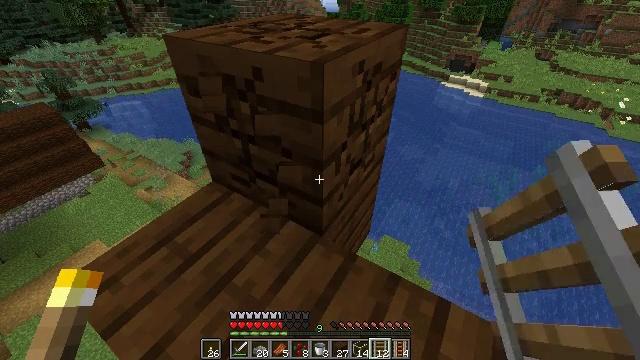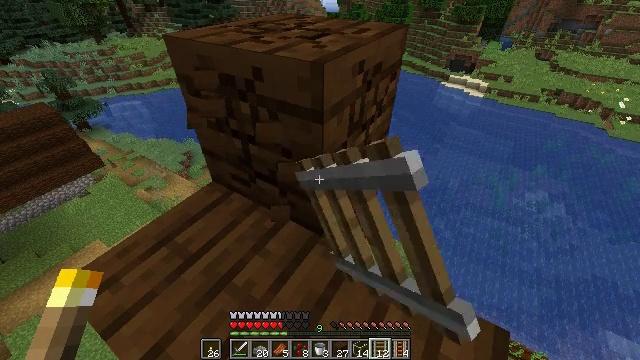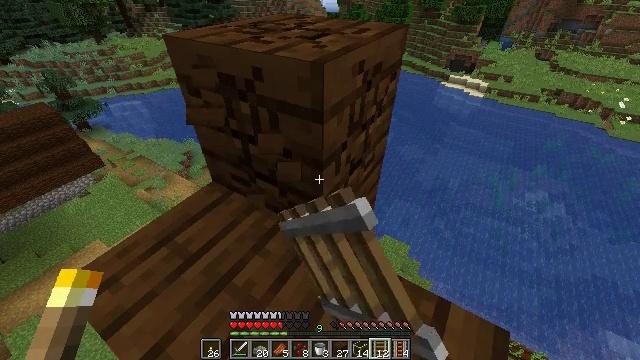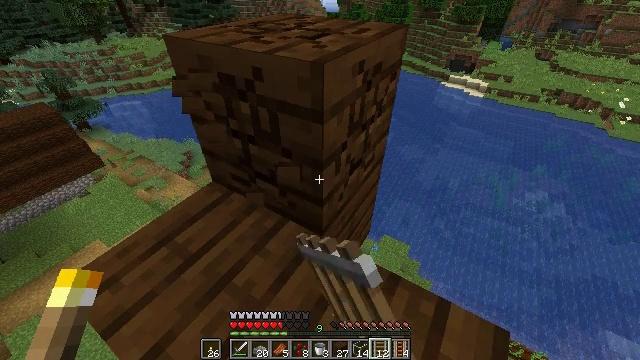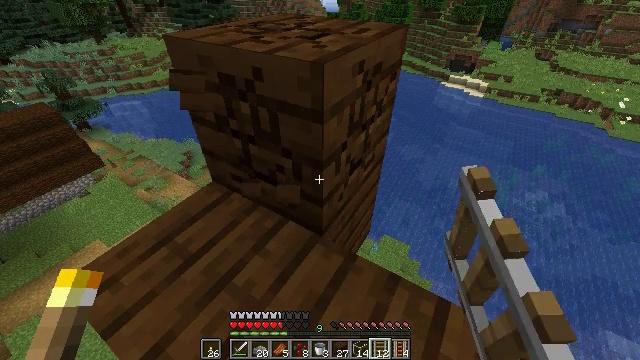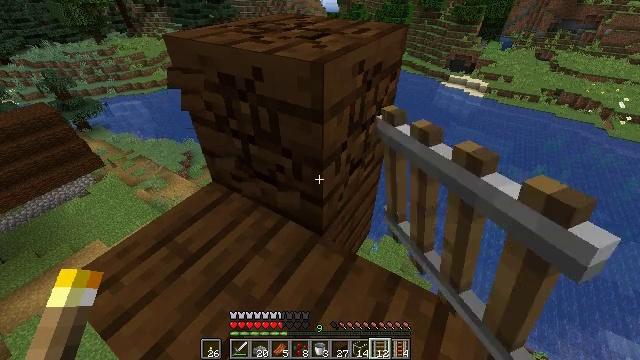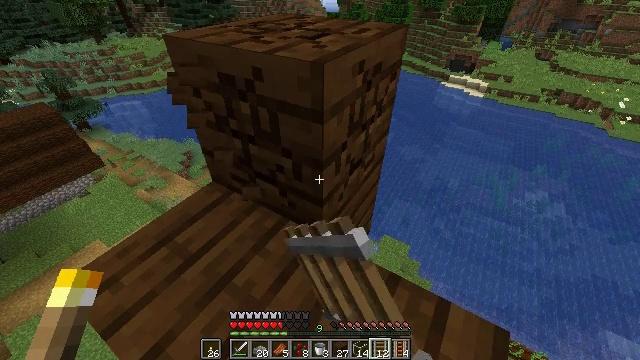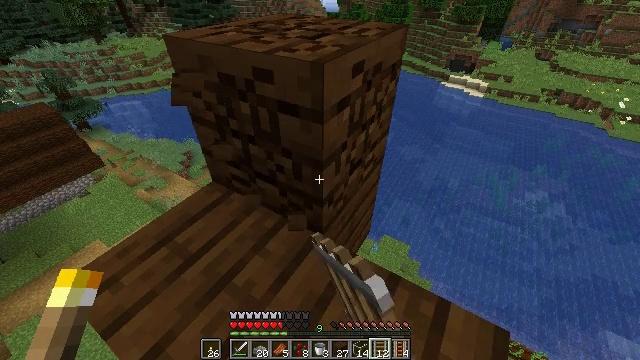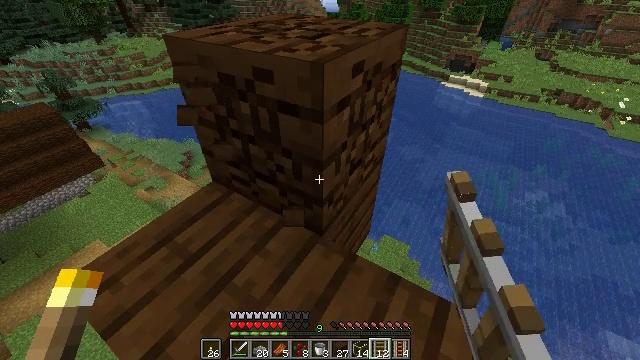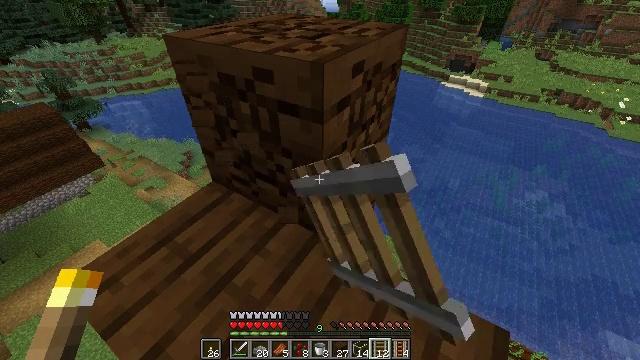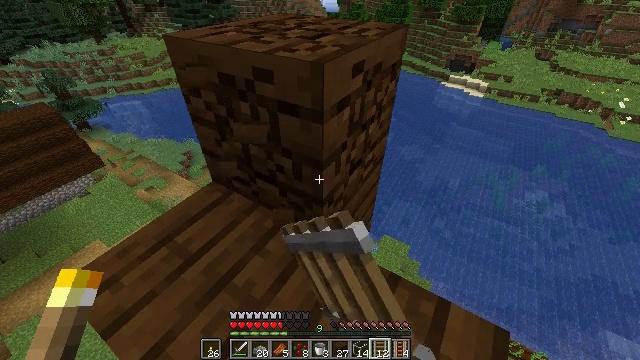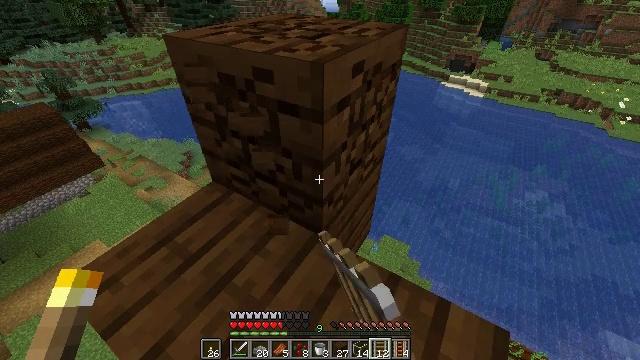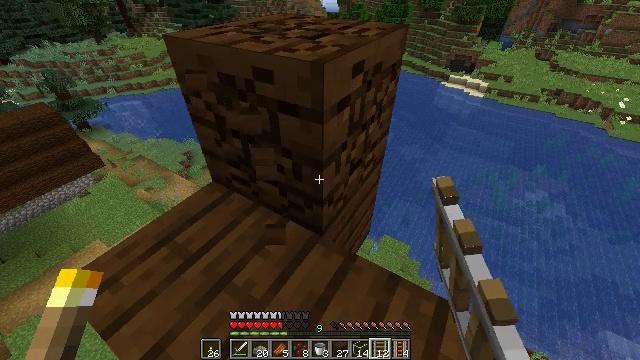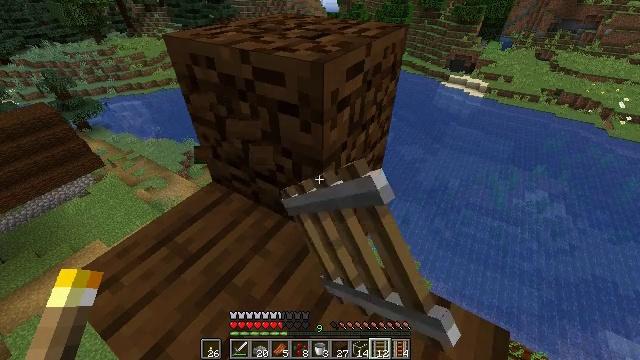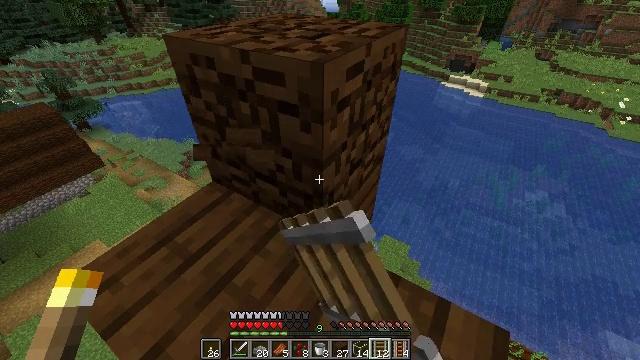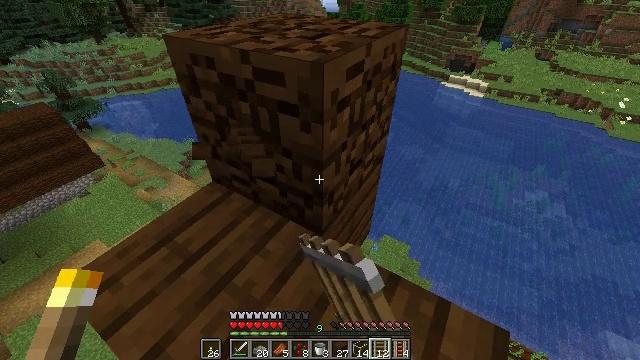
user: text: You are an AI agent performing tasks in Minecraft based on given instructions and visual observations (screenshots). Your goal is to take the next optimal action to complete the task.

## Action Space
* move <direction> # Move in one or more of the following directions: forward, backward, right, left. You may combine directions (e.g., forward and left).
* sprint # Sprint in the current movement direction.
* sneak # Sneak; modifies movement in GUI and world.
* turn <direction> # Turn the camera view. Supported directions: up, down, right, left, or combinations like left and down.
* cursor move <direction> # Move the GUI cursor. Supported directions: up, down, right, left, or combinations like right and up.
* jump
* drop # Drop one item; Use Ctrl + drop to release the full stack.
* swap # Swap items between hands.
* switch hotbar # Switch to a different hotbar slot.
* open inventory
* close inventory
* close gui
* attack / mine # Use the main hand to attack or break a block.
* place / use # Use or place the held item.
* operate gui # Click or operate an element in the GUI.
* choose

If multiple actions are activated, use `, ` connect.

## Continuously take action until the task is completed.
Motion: motion action
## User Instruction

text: Gather some dark oak planks.
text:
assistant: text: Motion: sneak, attack / mine
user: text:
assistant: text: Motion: sneak, attack / mine
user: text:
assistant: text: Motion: sneak, attack / mine
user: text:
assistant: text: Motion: sneak, attack / mine
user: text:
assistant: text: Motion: sneak, attack / mine
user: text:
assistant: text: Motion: sneak, attack / mine
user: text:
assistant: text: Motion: sneak, attack / mine
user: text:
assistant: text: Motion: sneak, attack / mine
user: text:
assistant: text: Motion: sneak, attack / mine
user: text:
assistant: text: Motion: sneak, attack / mine
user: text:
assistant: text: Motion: sneak, attack / mine
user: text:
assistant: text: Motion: sneak, attack / mine
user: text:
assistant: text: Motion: sneak, attack / mine
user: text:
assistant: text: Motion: sneak, attack / mine
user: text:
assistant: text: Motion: sneak, attack / mine
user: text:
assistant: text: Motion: sneak, attack / mine
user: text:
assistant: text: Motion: sneak, attack / mine
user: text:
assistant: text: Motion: move forward, sneak, attack / mine
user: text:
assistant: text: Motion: move forward, sneak, attack / mine
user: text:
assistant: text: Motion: move forward, sneak, attack / mine
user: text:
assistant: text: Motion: move forward and move right, sneak, attack / mine
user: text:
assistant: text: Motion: move forward and move right, sneak, attack / mine
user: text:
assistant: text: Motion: move forward and move right, sneak, attack / mine
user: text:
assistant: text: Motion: move forward and move right, sneak, turn down, attack / mine
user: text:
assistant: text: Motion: sneak, turn left and down, attack / mine
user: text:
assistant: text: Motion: sneak, turn down, attack / mine
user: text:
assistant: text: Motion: sneak, turn left and down, attack / mine
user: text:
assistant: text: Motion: sneak, turn left and down, attack / mine
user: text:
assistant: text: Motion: sneak, attack / mine
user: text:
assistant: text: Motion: sneak, attack / mine